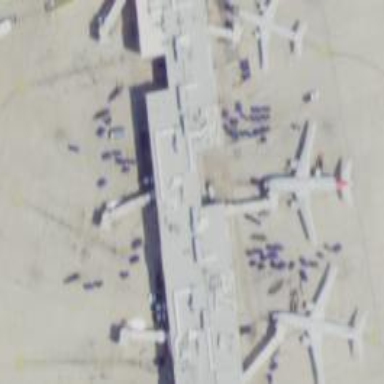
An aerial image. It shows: Airport gate.